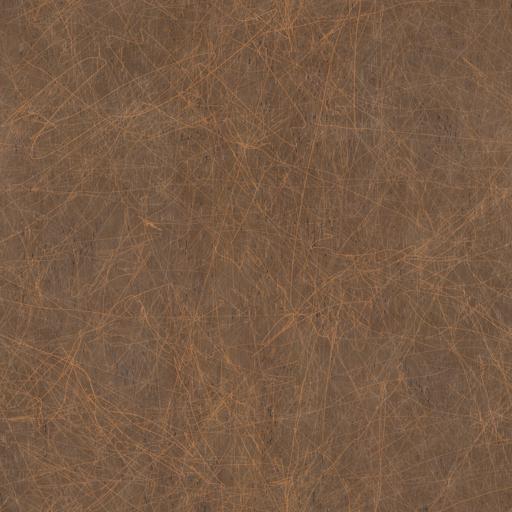
Tags: fine smooth wood wooden